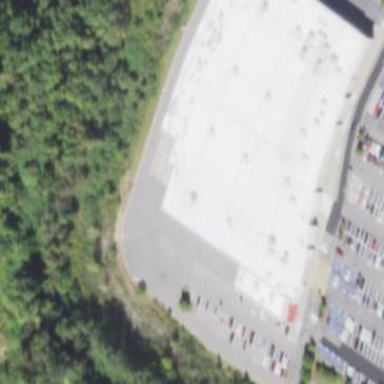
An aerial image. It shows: Retail building that houses department store.